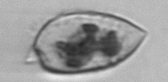
Label: Prorocentrum_micans